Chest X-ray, AP view. Patient: 31 years old, sex M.
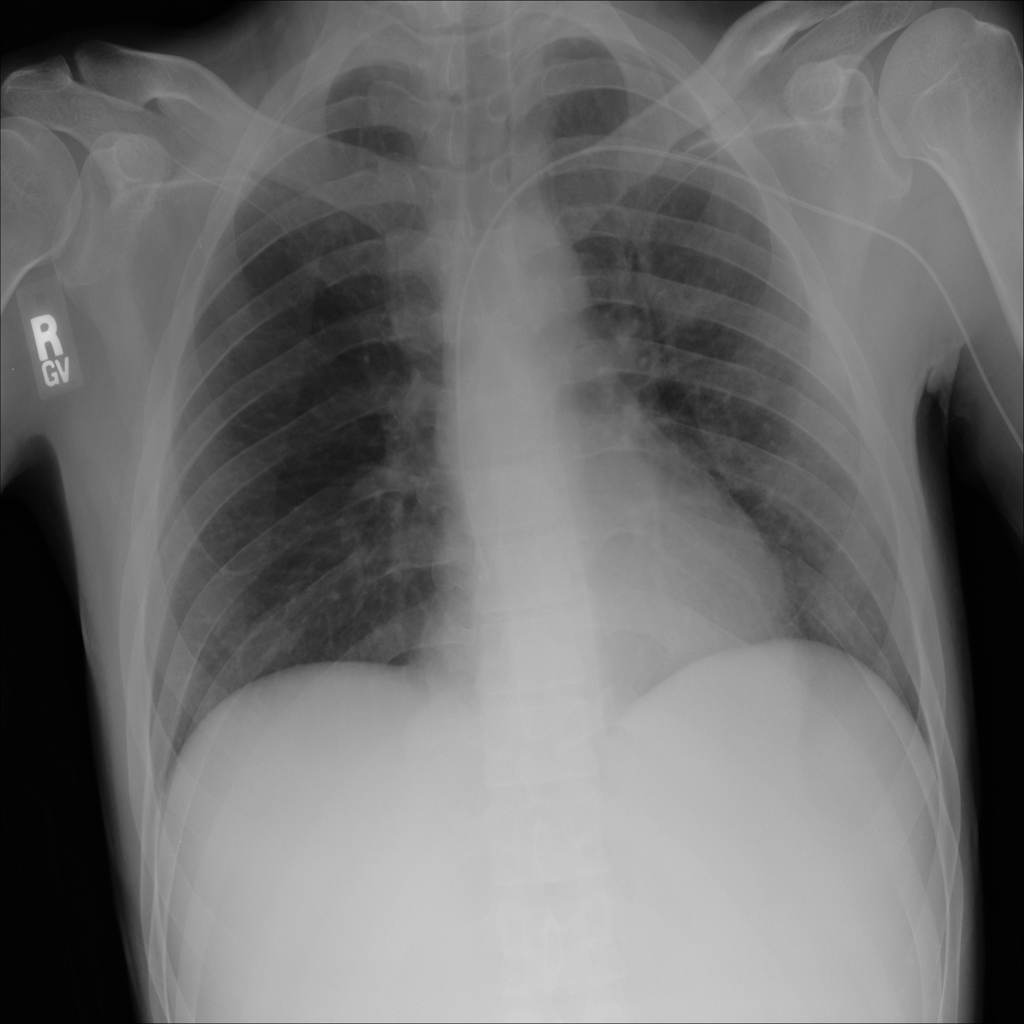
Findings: No Finding